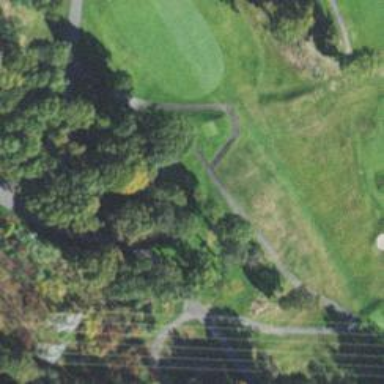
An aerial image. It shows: Golf cartpath that is also road path.